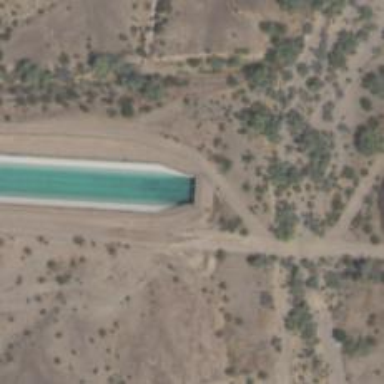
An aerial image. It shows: Culvert tunnel through water canal.